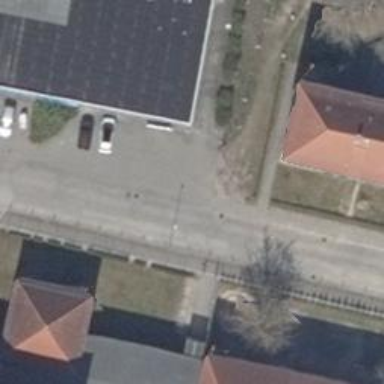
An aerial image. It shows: Residential road with sidewalks on both sides.